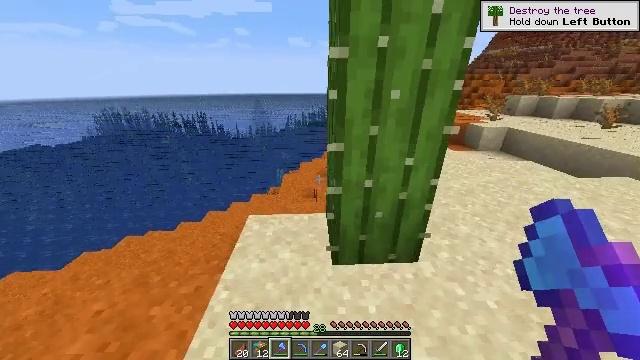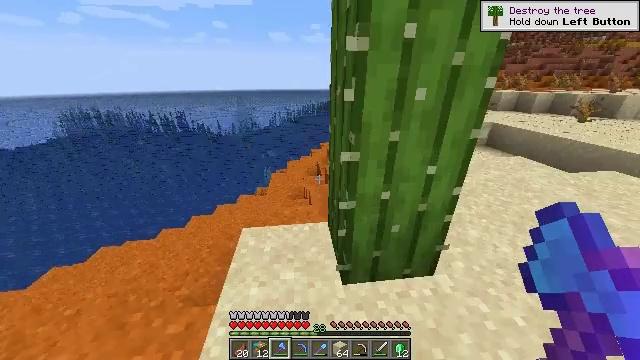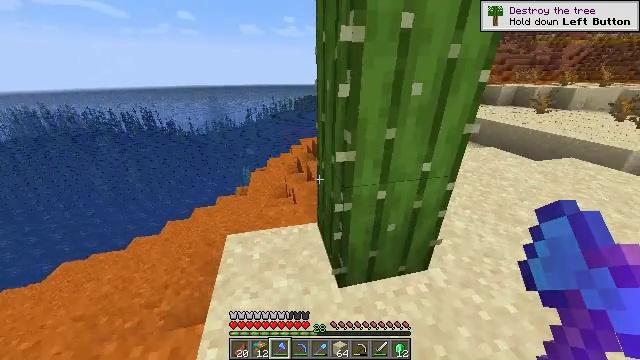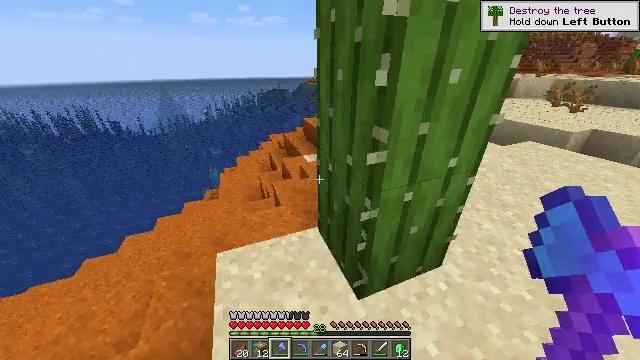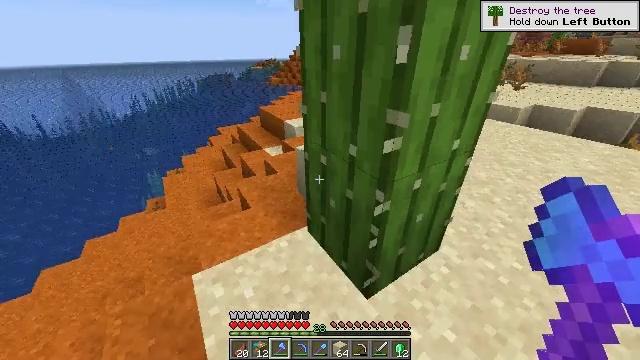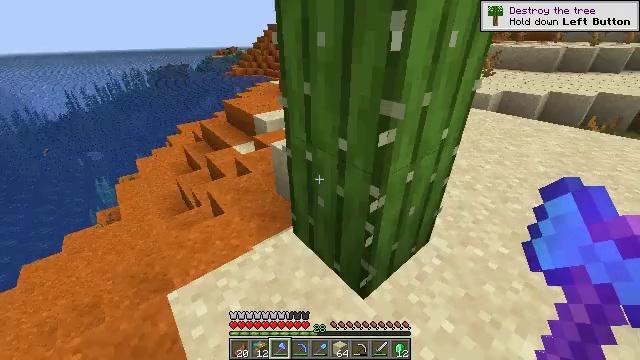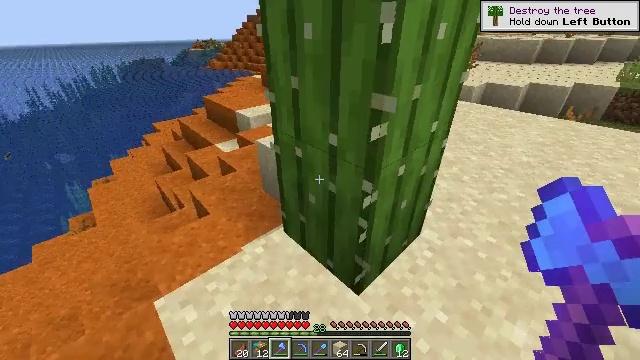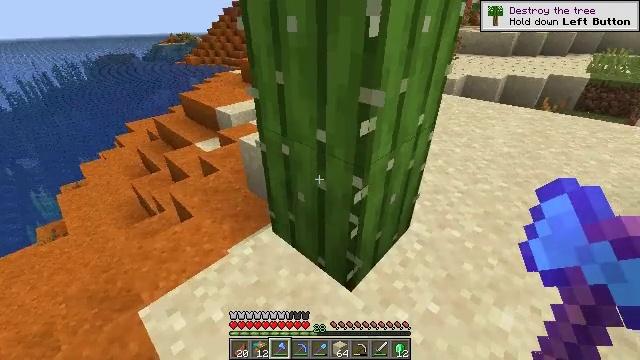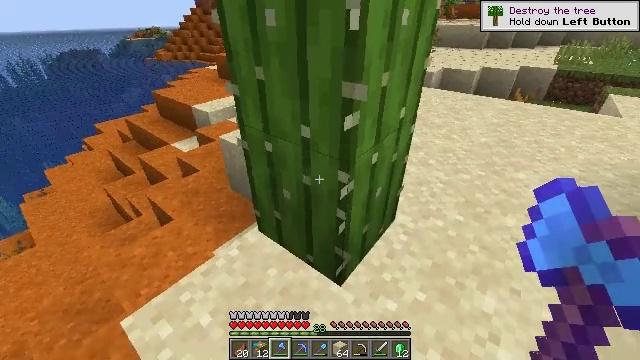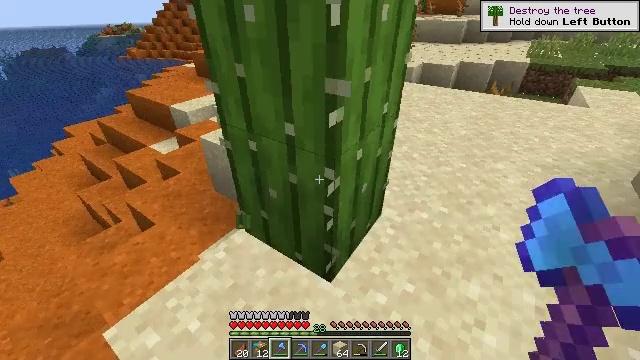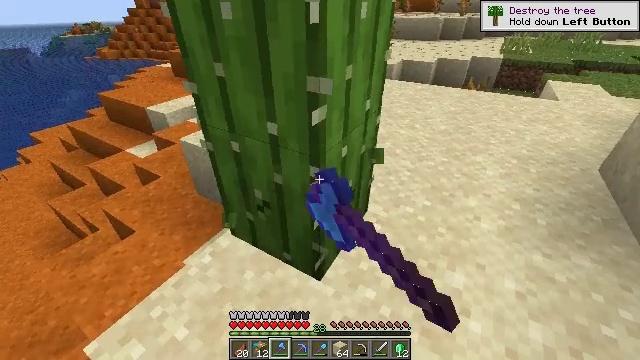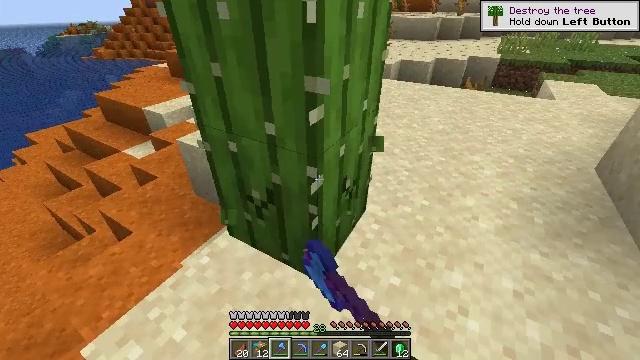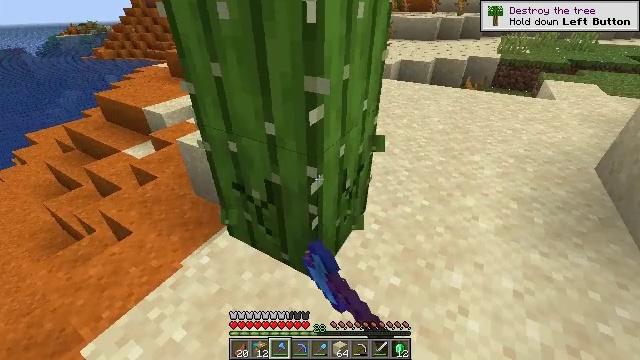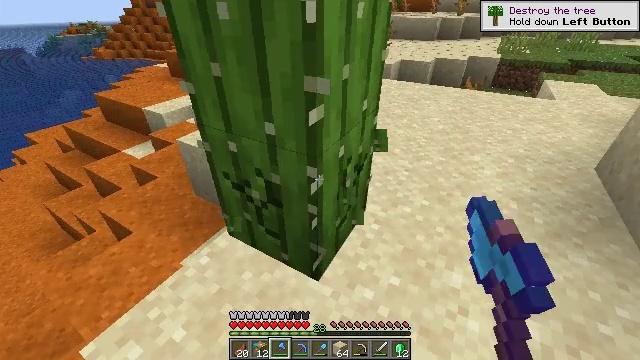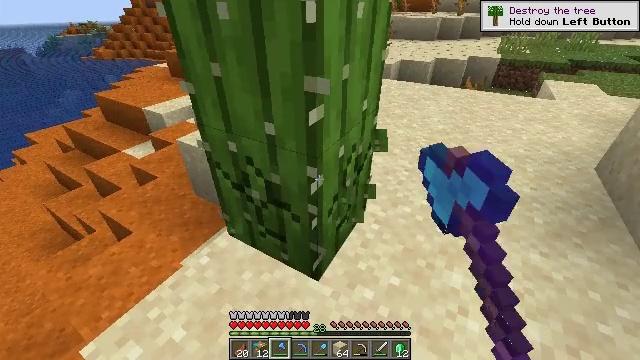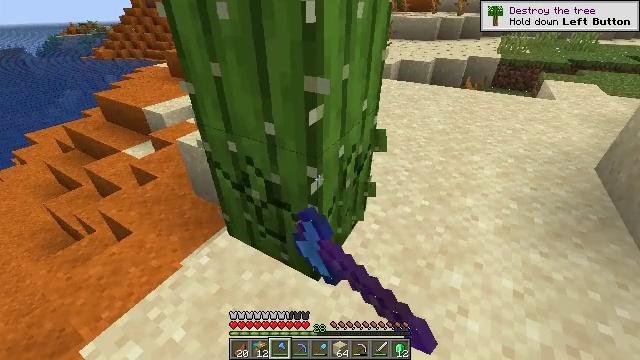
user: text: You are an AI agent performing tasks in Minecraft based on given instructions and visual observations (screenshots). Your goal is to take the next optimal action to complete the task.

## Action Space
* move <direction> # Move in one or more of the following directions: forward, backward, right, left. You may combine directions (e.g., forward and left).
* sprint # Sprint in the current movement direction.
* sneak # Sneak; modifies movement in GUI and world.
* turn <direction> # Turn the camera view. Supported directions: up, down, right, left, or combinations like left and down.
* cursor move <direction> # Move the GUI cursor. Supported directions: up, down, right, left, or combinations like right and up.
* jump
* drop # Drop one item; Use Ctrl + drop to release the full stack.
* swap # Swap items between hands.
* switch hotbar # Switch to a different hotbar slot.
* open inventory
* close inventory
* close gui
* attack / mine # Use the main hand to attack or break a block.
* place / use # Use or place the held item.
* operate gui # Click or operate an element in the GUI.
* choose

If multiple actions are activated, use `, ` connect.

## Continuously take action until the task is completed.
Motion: motion action
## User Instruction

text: Get cactus from the sandy areas.
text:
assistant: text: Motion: move forward and move left, turn right
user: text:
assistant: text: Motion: move forward and move left, turn right and down
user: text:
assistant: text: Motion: move left, turn right and down
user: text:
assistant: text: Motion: turn right and down
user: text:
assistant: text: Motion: turn right
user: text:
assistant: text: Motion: turn right
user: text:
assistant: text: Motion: turn right
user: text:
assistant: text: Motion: turn right
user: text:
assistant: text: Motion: turn right, attack / mine
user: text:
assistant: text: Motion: turn right, attack / mine
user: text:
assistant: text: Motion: attack / mine
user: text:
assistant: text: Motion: attack / mine
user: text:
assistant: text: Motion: attack / mine
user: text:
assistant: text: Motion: attack / mine
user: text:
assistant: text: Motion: attack / mine
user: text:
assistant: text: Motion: attack / mine
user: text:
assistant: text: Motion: attack / mine
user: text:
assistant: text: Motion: attack / mine
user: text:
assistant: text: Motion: attack / mine
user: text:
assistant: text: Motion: turn up, attack / mine
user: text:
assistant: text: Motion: attack / mine
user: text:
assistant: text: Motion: attack / mine
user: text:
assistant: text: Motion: turn up, attack / mine
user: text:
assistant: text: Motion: turn left and up, attack / mine
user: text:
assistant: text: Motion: turn left and up, attack / mine
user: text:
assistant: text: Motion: turn up, attack / mine
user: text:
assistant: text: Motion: turn up, attack / mine
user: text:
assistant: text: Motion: attack / mine
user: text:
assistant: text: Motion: attack / mine
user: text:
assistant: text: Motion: attack / mine